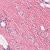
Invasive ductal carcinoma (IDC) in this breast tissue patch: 0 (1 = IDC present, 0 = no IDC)